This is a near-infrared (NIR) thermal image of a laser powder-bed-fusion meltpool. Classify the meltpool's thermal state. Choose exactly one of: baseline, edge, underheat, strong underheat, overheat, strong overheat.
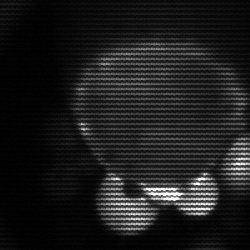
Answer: edge